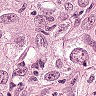
Metastatic tissue present: yes